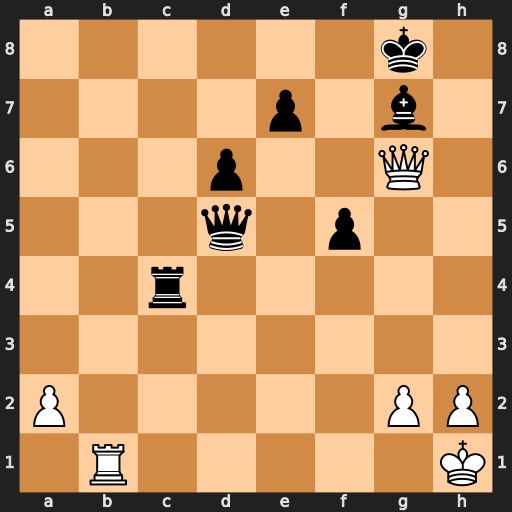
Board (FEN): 6k1/4p1b1/3p2Q1/3q1p2/2r5/8/P5PP/1R5K
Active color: w
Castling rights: -
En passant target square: -
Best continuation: Rb8+ Rc8 Rxc8#